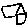
Label: house